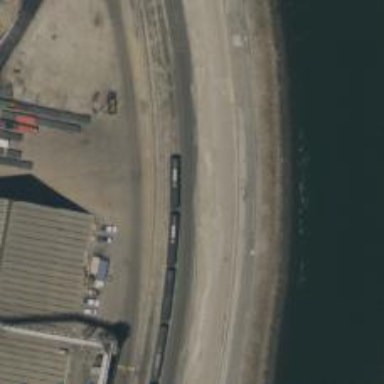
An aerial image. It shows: Railway yard in service.